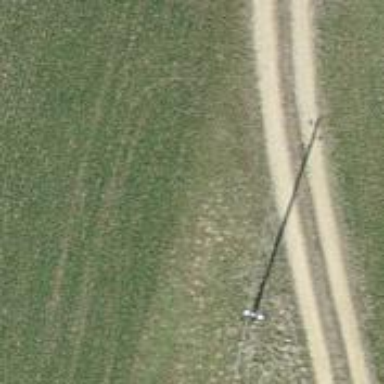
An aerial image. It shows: Power pole.